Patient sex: M
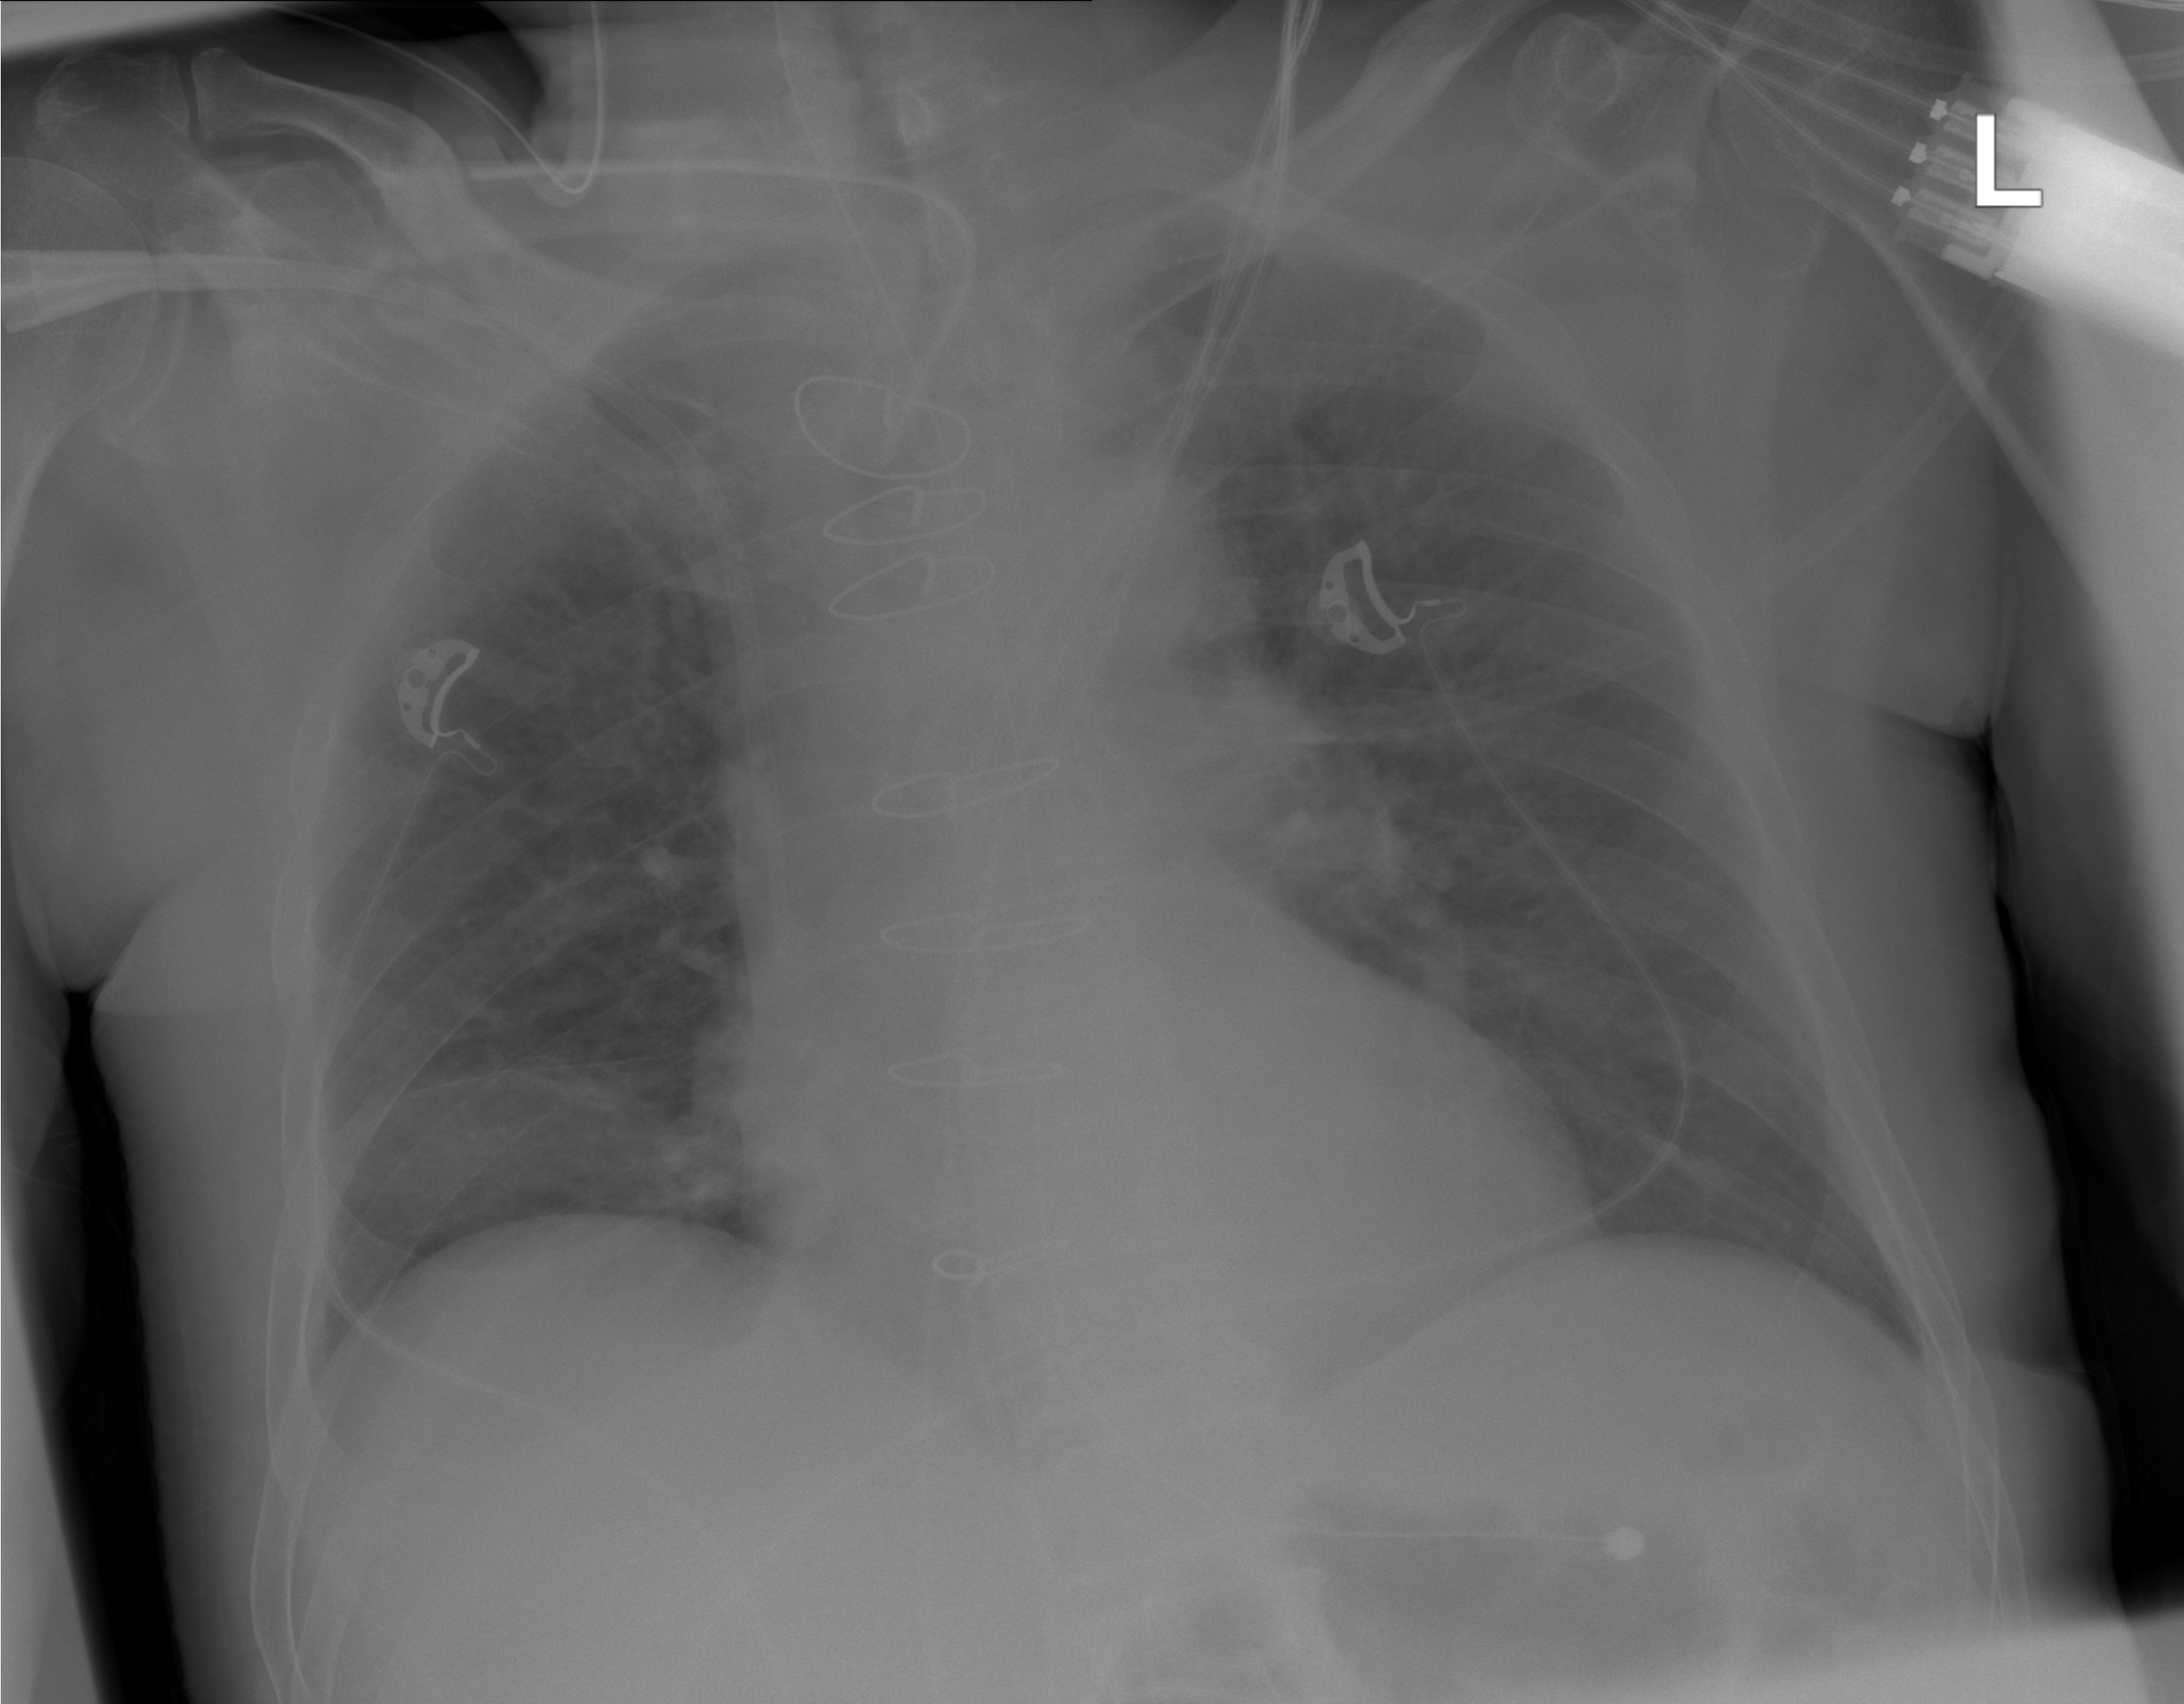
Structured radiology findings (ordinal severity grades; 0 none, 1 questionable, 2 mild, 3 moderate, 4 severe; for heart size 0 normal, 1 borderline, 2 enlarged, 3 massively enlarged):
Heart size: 0
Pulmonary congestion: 2
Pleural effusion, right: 0
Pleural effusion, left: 0
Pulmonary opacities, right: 0
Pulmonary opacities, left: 0
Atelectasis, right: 0
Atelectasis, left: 0